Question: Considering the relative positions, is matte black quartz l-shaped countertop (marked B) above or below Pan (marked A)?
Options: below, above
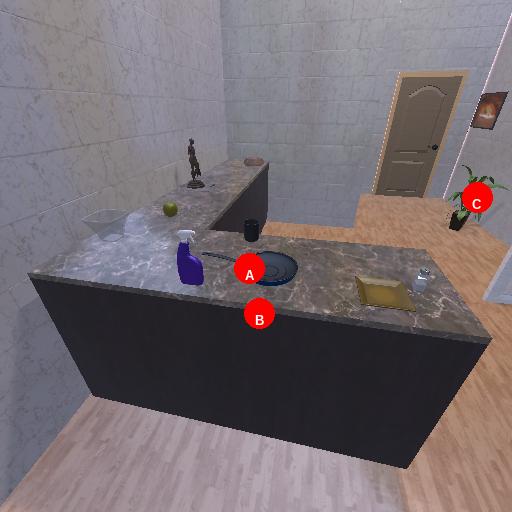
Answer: below